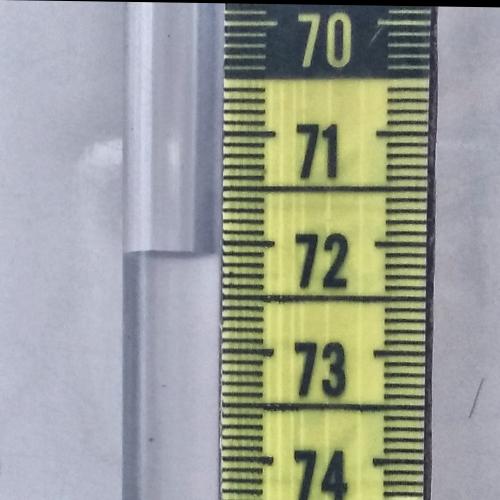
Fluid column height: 72.1 cm